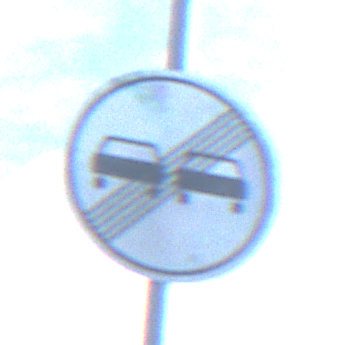
Verkehrszeichen: EndeUeberholverbot
Umgebung: Outdoor, Nature
Tageszeit: MorningAfternoon
Wetter: PartlyCloudy
Licht: Natural
Jahreszeit: NotSpecified
Kontrast: MediumContrast